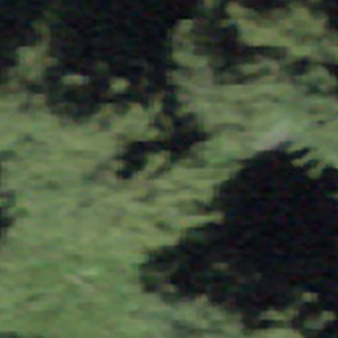
Label: other